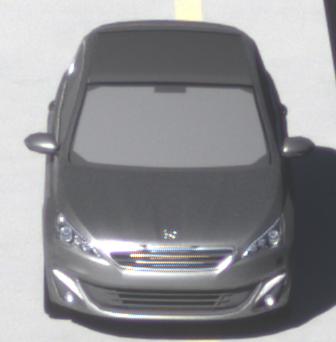
Make: Peugeot
Model: 308 VTi 82
Detailed model: 308 (II)
Model produced from: 2013/09
Model produced until: 2014/11
Doors: 5
Color: gray
Road condition: dry road
Daytime: morning or afternoon
Contrast: high contrast